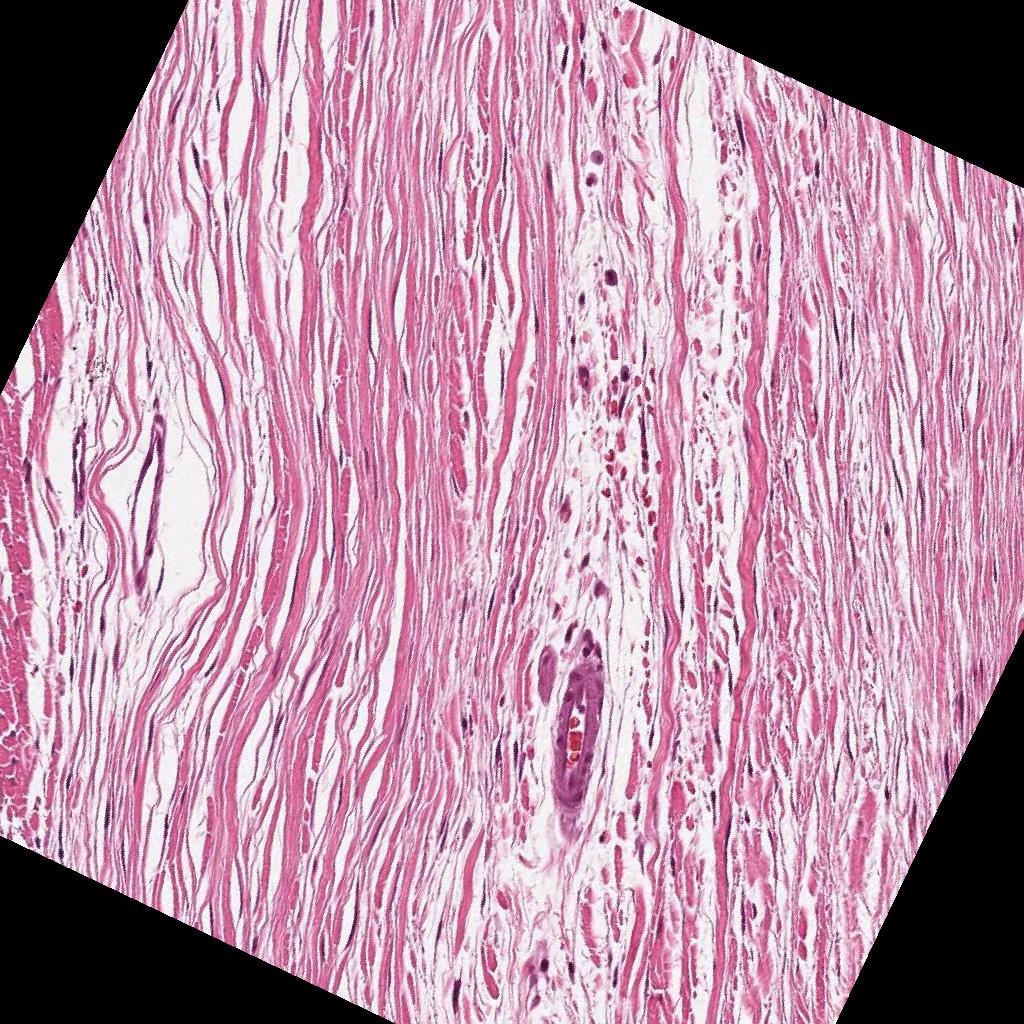
Label: Non-Tumor